Aerial crown-view tile of a tropical tree (Barro Colorado Island, Panama), acquired 20241014:
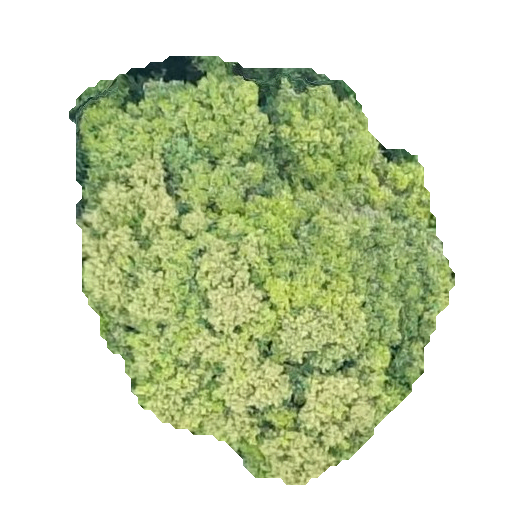
Species: Prioria copaifera
GBIF accepted scientific name: Prioria copaifera
Crown area: 184.776 m²